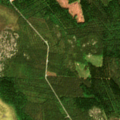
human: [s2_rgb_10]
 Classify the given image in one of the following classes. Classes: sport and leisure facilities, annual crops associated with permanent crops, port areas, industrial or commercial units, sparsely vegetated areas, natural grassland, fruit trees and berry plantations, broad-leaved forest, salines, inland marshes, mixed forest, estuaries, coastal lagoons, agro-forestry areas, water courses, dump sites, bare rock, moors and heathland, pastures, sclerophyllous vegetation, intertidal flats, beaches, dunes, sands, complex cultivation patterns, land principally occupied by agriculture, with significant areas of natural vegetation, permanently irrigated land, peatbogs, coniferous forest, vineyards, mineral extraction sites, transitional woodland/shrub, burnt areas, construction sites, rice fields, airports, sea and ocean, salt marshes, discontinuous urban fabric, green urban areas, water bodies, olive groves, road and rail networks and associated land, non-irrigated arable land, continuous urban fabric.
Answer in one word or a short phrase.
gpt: coniferous forest, mixed forest, peatbogs